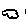
Label: cloud